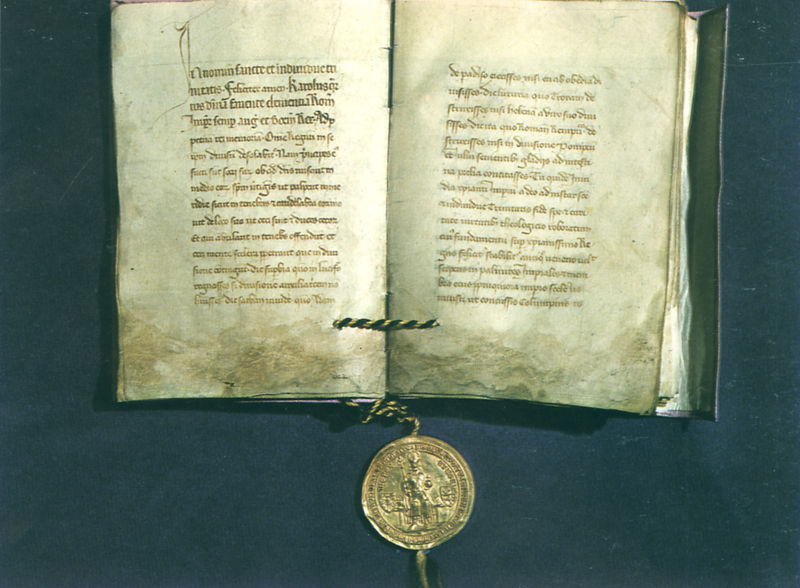
Titel: Die Goldene Bulle
Schlagwörter: blau, alt, band, gold, schnur, schrift, papier, bischof, faden, kordel, liegend, offen, buch, druck, seite, pergament, wappen, seiten, antik, mittelalter, gebunden, siegel, aufgeschlagen, handschrift, zepter, sigel, münze, latein, beschädigt, minuskel, ramponiert